Aerial crown-view tile of a tropical tree (Barro Colorado Island, Panama), acquired 20250616:
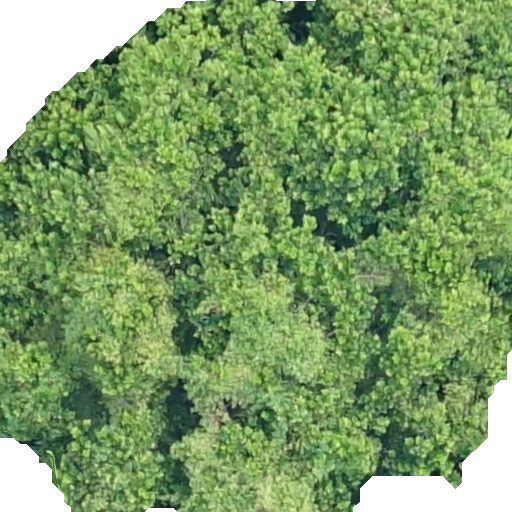
Species: Anacardium excelsum
GBIF accepted scientific name: Anacardium excelsum
Crown area: 396.319 m²